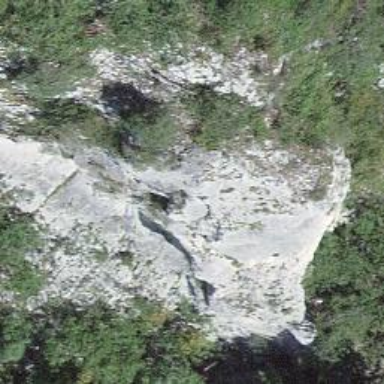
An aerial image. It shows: Cliff in nature.